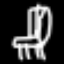
Label: chair